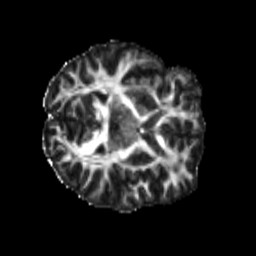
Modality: FA
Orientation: axial
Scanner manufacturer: siemens
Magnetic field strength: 3 T
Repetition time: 4 s
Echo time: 0.0594 s